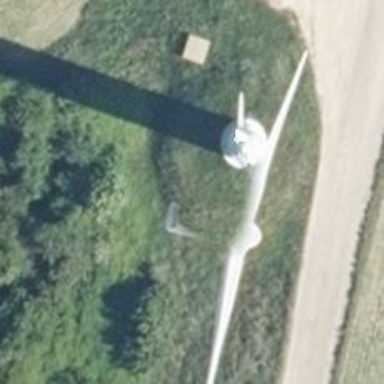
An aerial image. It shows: Wind-powered generator.